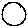
Label: circle